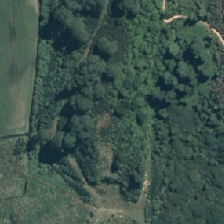
Land cover: indigenous_forest